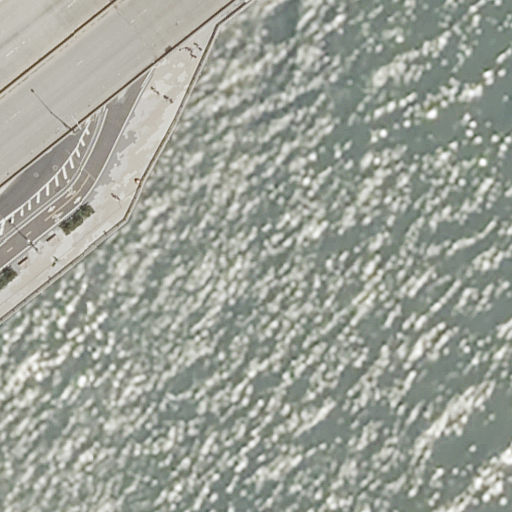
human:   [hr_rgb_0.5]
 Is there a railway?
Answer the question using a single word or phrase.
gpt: no

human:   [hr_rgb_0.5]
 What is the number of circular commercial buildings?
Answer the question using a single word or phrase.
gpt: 0

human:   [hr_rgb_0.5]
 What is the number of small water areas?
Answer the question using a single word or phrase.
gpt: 0

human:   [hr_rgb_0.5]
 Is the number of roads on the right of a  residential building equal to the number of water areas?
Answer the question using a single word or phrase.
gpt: no

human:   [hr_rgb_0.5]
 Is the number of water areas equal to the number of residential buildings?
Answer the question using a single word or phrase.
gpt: no

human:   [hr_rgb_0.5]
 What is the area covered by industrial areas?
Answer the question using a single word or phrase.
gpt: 0m2

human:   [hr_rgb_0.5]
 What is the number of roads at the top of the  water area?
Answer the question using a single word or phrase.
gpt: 9

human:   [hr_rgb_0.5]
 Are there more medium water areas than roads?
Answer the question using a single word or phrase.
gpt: no

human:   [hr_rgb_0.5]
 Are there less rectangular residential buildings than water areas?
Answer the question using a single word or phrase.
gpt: yes

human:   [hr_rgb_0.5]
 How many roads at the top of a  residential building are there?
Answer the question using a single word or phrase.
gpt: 0

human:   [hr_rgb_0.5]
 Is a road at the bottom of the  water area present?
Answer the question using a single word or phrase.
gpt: no

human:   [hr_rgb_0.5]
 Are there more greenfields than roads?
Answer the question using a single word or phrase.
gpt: no

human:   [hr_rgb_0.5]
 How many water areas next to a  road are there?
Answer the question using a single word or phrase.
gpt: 1

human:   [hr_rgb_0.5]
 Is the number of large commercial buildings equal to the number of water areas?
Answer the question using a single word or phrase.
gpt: no

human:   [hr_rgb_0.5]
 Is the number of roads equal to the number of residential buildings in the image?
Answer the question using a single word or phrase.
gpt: no

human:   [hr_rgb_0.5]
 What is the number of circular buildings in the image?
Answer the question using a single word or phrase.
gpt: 0

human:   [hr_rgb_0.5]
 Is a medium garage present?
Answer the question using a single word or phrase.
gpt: no

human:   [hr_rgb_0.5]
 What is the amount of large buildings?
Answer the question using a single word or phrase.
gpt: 0

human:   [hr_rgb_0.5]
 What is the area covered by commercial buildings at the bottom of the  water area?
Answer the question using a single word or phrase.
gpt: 0m2

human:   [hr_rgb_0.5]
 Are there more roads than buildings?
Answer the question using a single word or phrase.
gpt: yes

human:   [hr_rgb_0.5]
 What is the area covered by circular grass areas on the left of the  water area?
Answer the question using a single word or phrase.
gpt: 0m2

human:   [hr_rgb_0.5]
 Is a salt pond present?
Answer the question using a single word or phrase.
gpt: no

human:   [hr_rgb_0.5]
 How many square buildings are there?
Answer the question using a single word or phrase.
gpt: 0

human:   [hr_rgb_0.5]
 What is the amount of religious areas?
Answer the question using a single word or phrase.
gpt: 0

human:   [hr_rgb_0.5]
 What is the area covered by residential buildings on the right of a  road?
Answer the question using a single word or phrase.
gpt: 0m2

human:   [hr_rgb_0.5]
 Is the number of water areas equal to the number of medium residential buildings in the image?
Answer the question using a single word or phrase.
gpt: no

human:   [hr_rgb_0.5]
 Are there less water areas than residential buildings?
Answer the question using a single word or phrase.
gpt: no

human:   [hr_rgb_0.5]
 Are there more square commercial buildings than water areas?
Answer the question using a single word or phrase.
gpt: no

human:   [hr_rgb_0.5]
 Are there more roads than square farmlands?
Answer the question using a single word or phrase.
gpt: yes

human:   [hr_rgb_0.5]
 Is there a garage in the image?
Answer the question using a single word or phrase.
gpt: no

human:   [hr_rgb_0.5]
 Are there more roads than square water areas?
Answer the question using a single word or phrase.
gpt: yes

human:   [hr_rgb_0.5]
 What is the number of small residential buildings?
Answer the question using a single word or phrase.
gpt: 0

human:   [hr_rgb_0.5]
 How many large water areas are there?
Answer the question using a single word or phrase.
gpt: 1

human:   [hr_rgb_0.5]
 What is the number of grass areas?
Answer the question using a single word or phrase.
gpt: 0

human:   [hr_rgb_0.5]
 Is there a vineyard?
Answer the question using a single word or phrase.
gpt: no

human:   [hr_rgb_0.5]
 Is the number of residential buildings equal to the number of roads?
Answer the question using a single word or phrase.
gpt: no